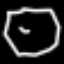
Label: octagon